Question: I am doing Facebook dynamic ads management. I already created product catalog and uploaded into business manager. I also added pixel tracking code to my website pages. But when viewing the page i got the error: 'Pixel is not paired with a product catalog '.
I found the solution to this as seen in the image below

I followed the steps in that. But i cant find a button like 'Associate Pixels' in my settings page.
Does anyone know why i have no button named 'Associate Pixels' in my settings page?
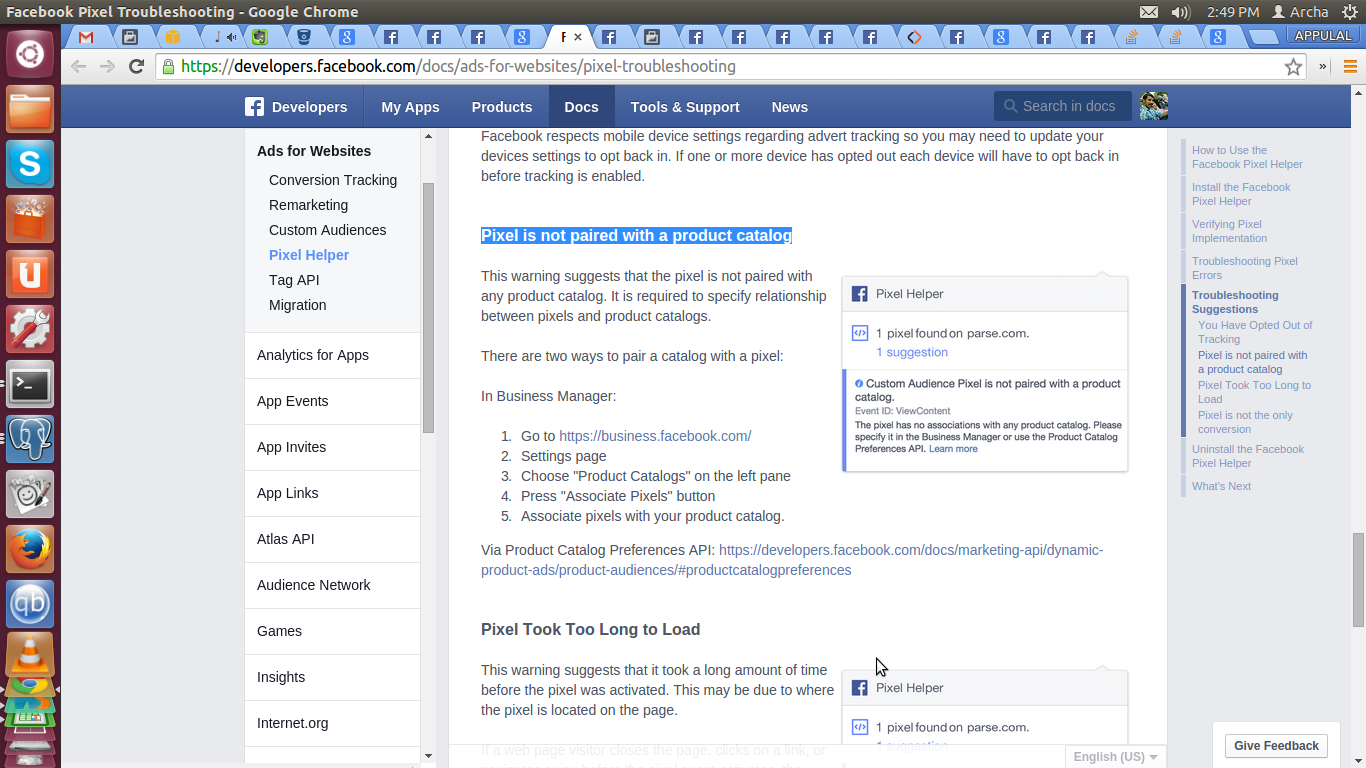
Answer: The business page was not linked to my ad account and the pixel can only be created in the ad account. So business was not finding the pixel to link the product list to. I linked the business page to the ad account and the problem solved.